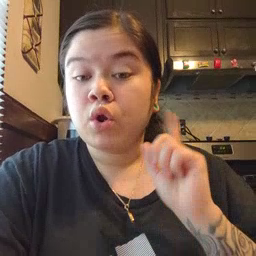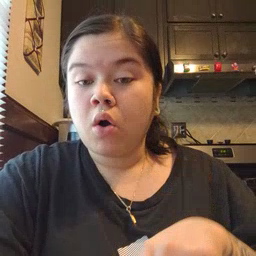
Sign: go